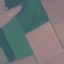
Land use / land cover: AnnualCrop